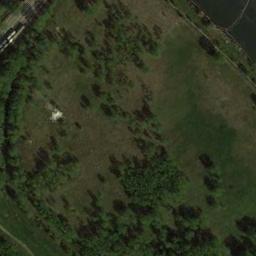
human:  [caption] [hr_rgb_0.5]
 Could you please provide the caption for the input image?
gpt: There are many trees on the meadow .

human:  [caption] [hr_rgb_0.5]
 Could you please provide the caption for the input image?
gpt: This meadow has dense grasses and some trees .

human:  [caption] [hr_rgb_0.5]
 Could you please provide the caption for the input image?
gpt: The entire image is dominated by grass .

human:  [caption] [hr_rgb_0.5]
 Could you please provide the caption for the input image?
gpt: There are some trees on the meadow .

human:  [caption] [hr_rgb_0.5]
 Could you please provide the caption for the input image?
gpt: There are many green trees on the meadow .